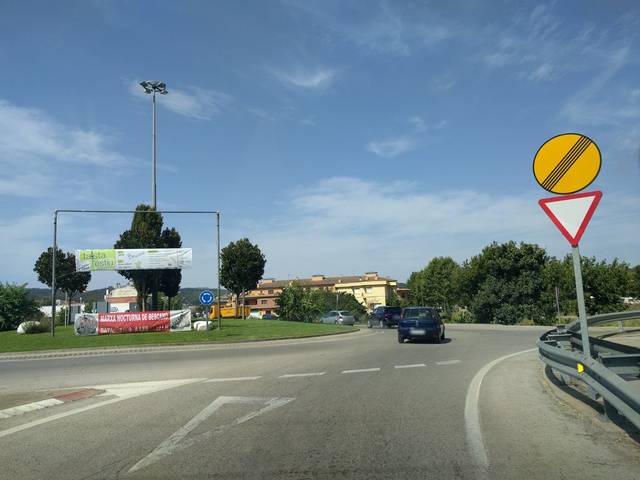
Region: Spain
Coordinates: 41.967, 2.746